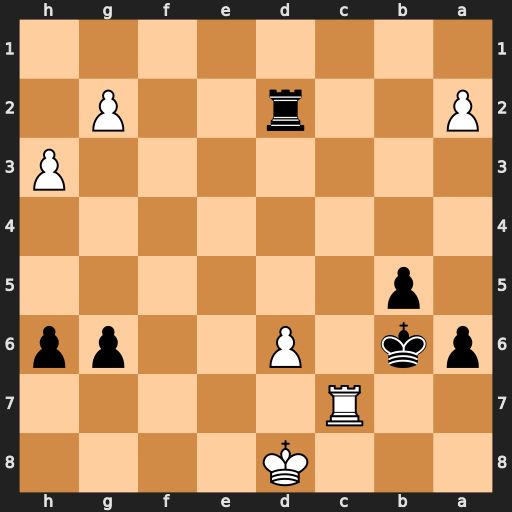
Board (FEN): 3K4/2R5/pk1P2pp/1p6/8/7P/P2r2P1/8
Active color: b
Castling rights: -
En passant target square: -
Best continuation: Rxd6+